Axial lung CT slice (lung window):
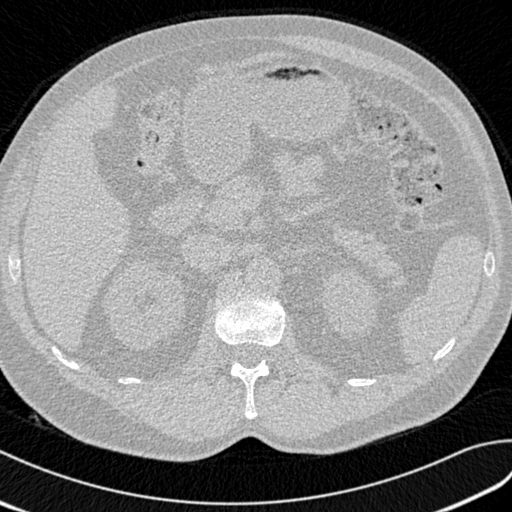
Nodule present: no